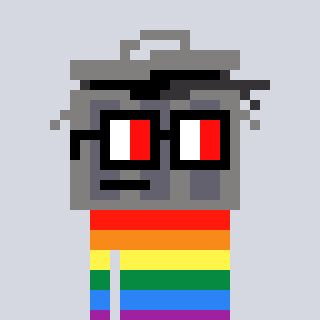
a pixel art character with square glasses with black frames and red eyes, a trashcan-shaped head and a green-colored body on a cool background